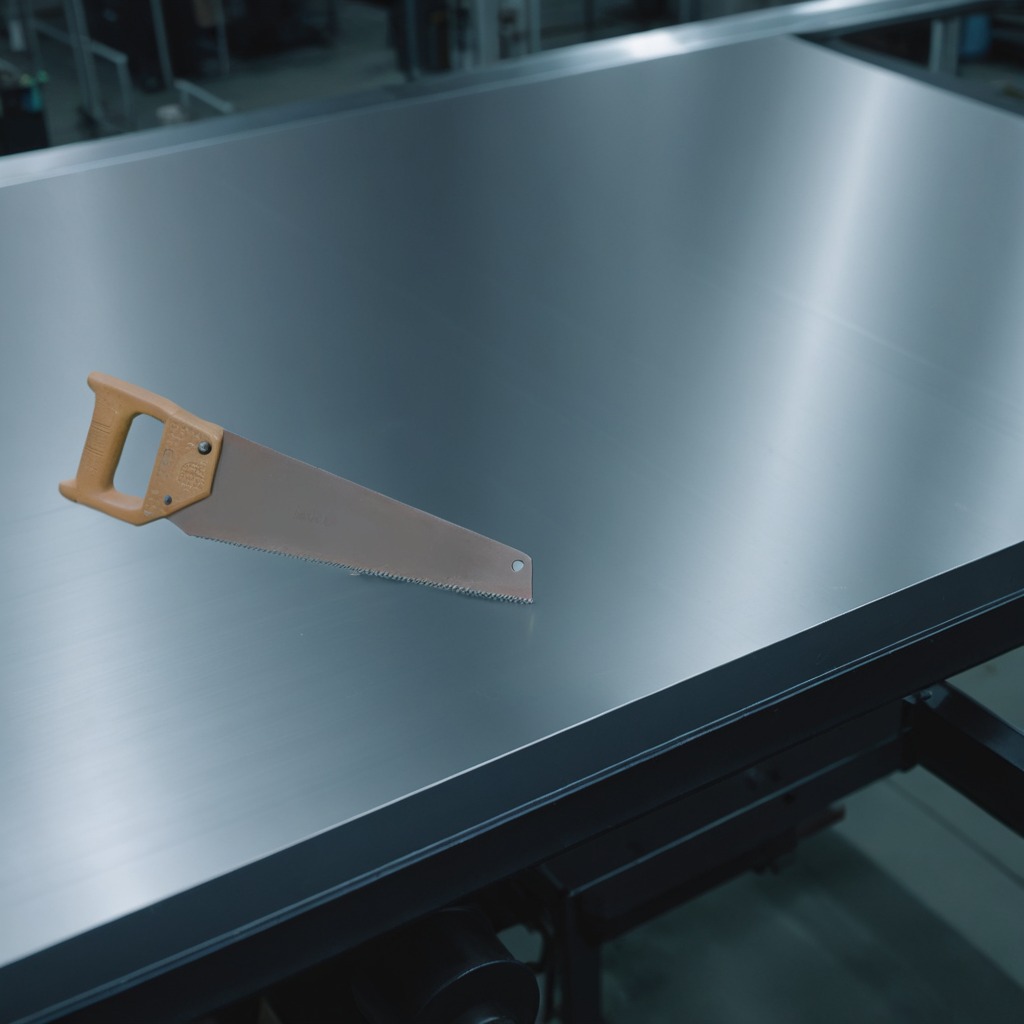
A metal saw is lying on a metal table in a machine shop under fluorescent lights.